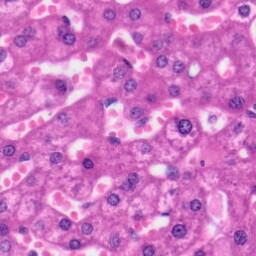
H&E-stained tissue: Liver